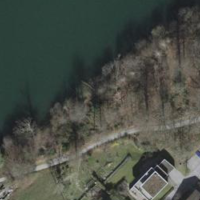
EUNIS habitat code: 14
Species observed at this site:
Chelidonium majus